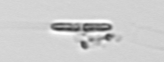
Label: pennate